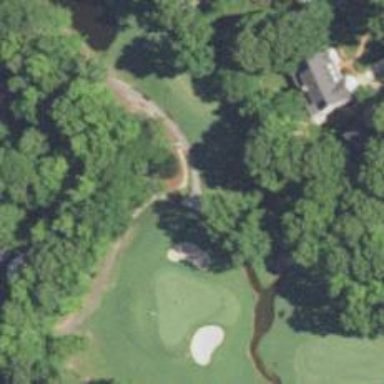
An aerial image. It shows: Path designated for golf carts.